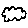
Label: cloud